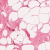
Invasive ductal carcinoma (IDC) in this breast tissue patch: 0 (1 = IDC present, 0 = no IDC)